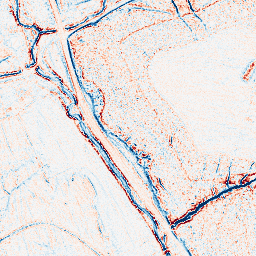
Category: edge_preserving
Decomposition family: anisotropic_diffusion
Decomposition parameters: iterations: 5
kappa: 50
gamma: 0.15
Upsampling method: bspline
Upsampling parameters: scale: 8
Upsampling scale: 8